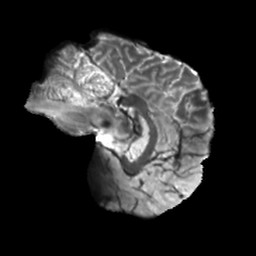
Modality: T2w
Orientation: sagittal
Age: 25
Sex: female
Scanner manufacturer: siemens
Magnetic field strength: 6.98 T
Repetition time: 7.776 s
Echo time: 0.076 s